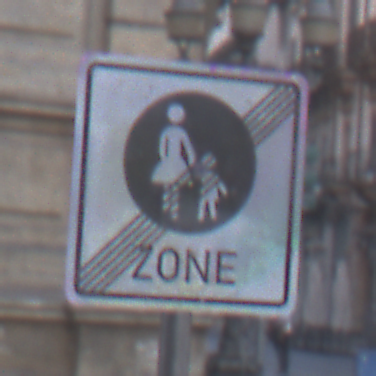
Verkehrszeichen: EndeFussgaengerzone
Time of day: SunriseSunset
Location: Outdoor (Urban)
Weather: PartlyCloudy
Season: NotSpecified
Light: Natural